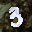
Label: 3